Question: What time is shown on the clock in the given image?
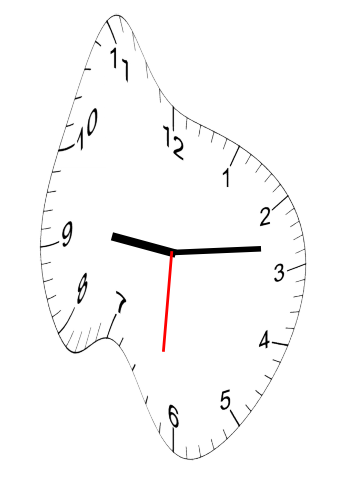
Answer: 09:13:31